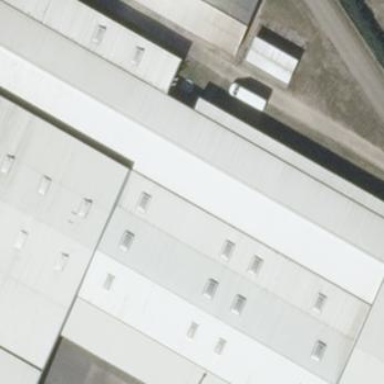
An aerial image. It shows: Industrial building.